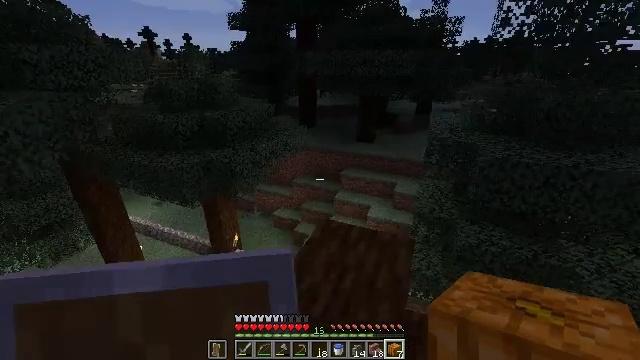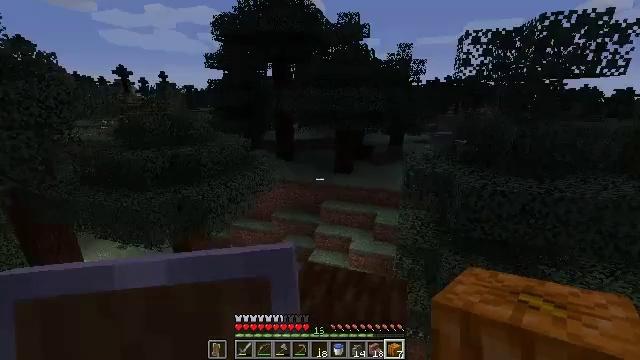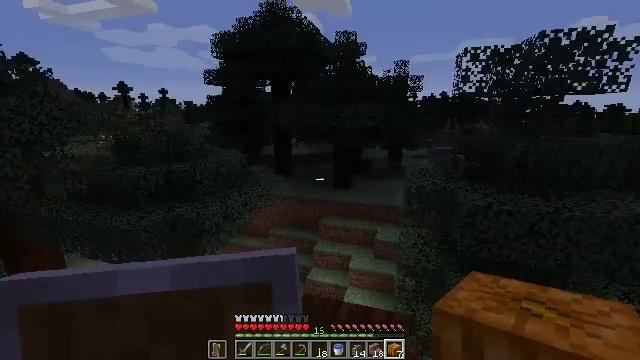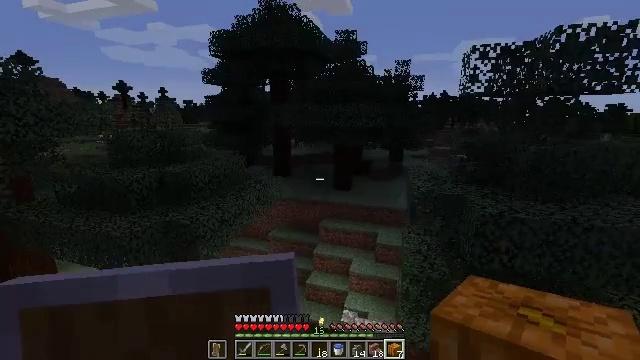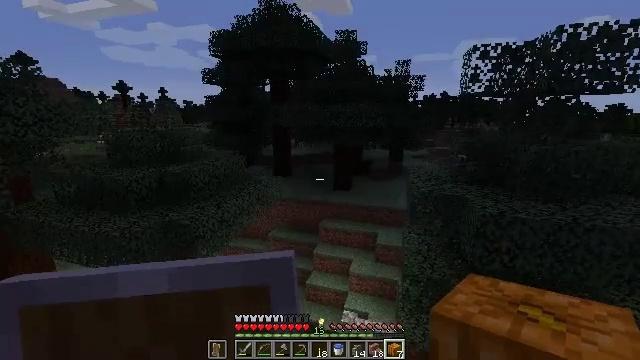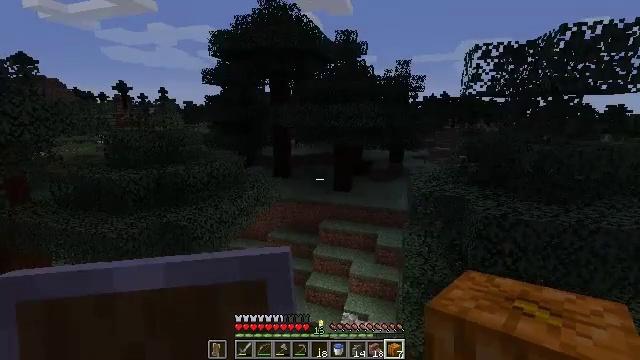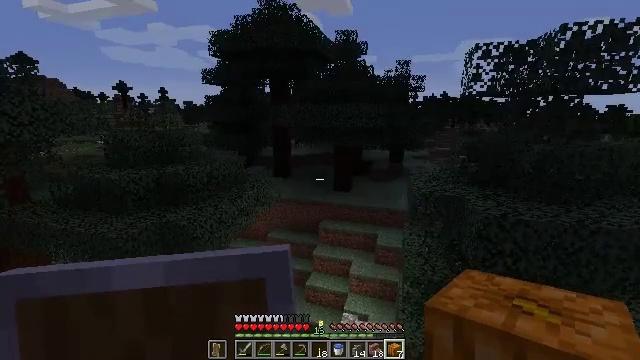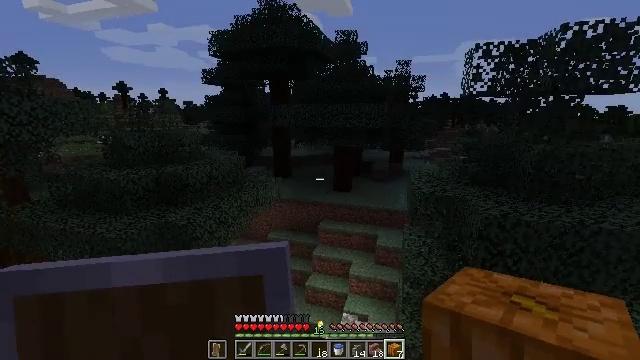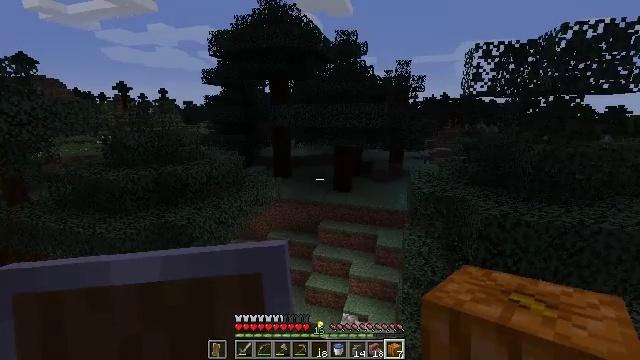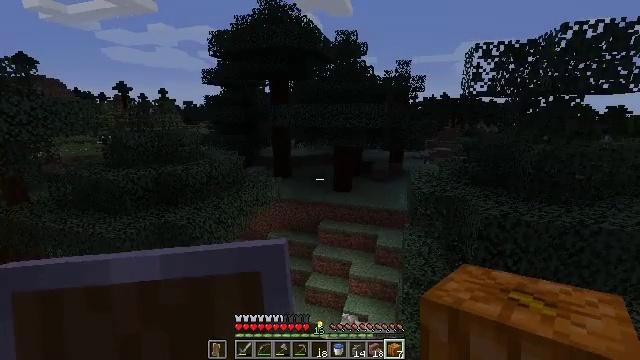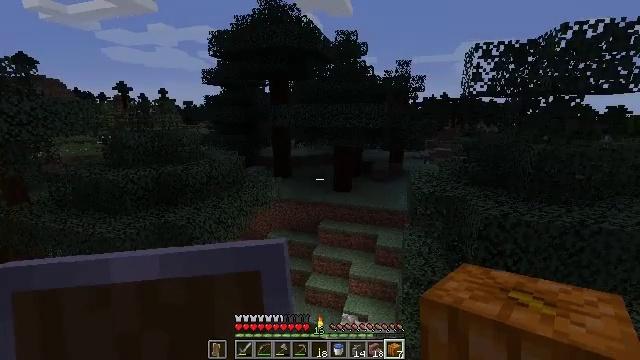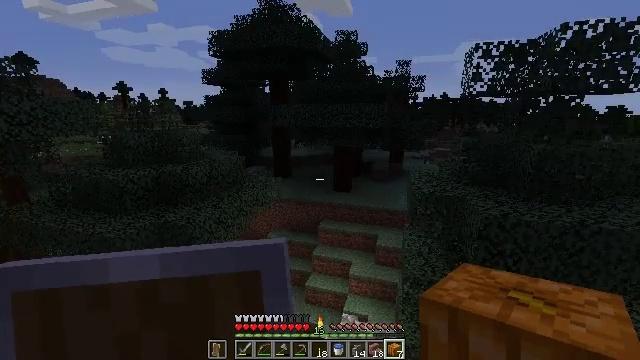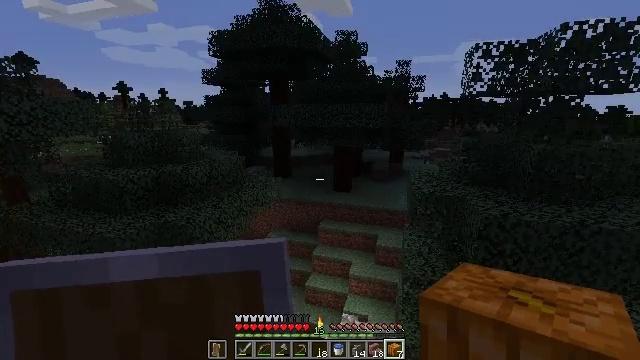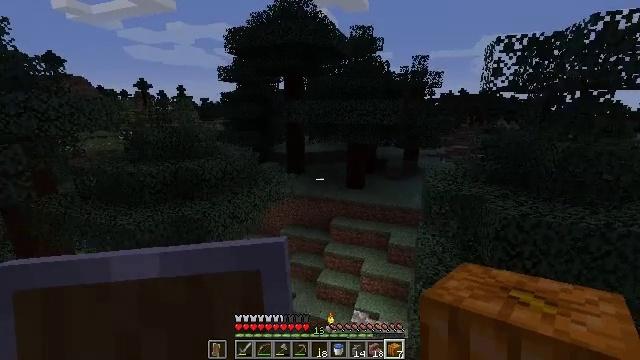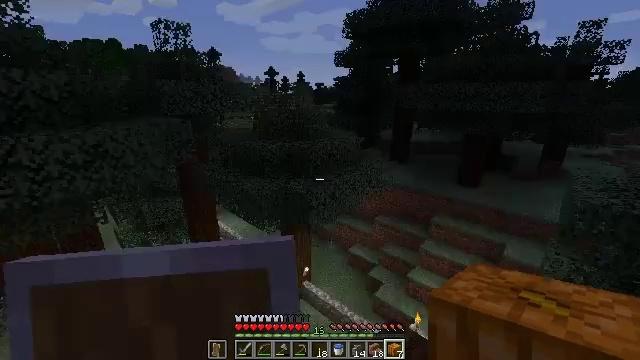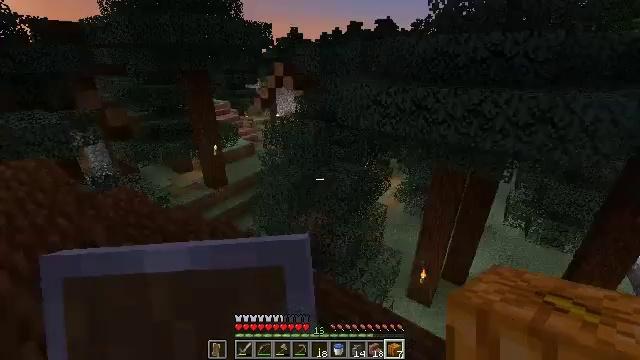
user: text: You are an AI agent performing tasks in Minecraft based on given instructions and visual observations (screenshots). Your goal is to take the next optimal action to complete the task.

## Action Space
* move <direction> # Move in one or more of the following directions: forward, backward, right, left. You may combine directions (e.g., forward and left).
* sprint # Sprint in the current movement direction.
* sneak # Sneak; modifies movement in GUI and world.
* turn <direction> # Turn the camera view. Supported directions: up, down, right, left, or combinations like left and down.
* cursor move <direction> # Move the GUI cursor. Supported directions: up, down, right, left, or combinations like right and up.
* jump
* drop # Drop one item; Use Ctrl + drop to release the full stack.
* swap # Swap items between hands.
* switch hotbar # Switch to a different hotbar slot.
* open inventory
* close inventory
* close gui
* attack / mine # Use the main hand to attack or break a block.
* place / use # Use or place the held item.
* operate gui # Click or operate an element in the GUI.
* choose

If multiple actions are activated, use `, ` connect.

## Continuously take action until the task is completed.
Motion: motion action
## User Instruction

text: Gather a pumpkin block.
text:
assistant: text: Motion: move forward, turn right and up
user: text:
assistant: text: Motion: move forward, turn up
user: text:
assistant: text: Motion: no_op
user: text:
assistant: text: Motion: no_op
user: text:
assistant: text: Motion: no_op
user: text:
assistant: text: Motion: no_op
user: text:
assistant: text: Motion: no_op
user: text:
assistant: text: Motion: no_op
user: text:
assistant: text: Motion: no_op
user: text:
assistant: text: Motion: no_op
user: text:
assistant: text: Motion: no_op
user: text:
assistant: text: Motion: no_op
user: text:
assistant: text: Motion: turn left
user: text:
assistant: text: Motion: turn left and down
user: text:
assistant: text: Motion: turn left and down
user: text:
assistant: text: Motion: turn left and down
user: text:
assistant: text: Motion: no_op
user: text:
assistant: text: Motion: move forward
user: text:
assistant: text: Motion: move forward
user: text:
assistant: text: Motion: move forward, turn left
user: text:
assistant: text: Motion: move forward, turn left and up
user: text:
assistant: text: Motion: move forward, turn up
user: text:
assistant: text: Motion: move forward
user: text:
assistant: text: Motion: move forward
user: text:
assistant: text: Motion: move forward
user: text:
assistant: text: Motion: move forward, turn right and down
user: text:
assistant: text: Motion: move forward, turn right and down
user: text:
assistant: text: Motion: move forward, turn left and down
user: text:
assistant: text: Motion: move forward, turn left and down
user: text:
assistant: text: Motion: move forward